Question: Step 1. Unserialize First Message to dictionary1 (receivedDict)
Step 2. Unserialize dictionary1["data"] to dictionary2 (receivedDict2)
Whenever the second layer contains another serialized array, it fails. It works if it doesn't. The third step would be to unserialize dictionary2["replaceArray"] but I'm not reaching that stage due to the error.
Piccy:

The code:
'''
CGlobals.output("Received a message with length: " + _message.Length);
Console.WriteLine("message Contains : " + _message);
//Unserialize main message
Dictionary<string, string> receivedDict = new Dictionary<string, string>();
try
{
receivedDict = CJsonStuff.unserializeDict(_message);
}
catch (Exception ex) { return retError(1, ex.Message,false); }
if (receivedDict.Count < 1) return retError(2, "",false);
//List all elements for debugging.
string temp = "";
foreach (KeyValuePair<string, string> item in receivedDict)
{
temp += item.Key + " : " + item.Value + "
";
}
Console.WriteLine("
" + temp + "
");
//Parse jobID
int jobID = -1;
try
{
jobID = Int32.Parse(receivedDict["jobID"]);
}
catch (Exception ex) { return retError(3, ex.Message,false); }
//Parse alteredID
int alteredID = -1;
bool isAltered = false;
try
{
Dictionary<string, string> receivedDict2 = new Dictionary<string, string>();
Console.WriteLine("Unserializing : "+receivedDict["data"]);
receivedDict2 = CJsonStuff.unserializeDict(receivedDict["data"]); //Error occurs here
Console.WriteLine("Unserialized data");
//Show all elements for debugging.
string temp2 = "";
foreach (KeyValuePair<string, string> item in receivedDict2)
{
temp2 += item.Key + " : " + item.Value + "
";
}
Console.WriteLine("
" + temp2 + "
");
if (receivedDict2.ContainsKey("alteredID"))
{
alteredID = Int32.Parse(receivedDict2["alteredID"]);
isAltered = true;
}
}
catch (Exception ex) { Console.WriteLine(ex.Message); return retError(6, ex.Message, false, jobID); }
'''
CJSonStuff:
'''
public static Dictionary<string, string> unserializeDict(string thestring)
{
Dictionary<string, string> dict = new Dictionary<string, string>();
dict = JsonConvert.DeserializeObject<Dictionary<string, string>>(thestring);
return dict;
}
'''
So basically, it unserializes the first message just fine, even though it contains an embedded serialized array, but trying to do that exact same thing again fails.. how do I fix this?
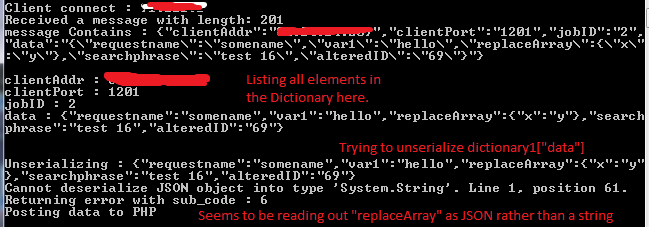
Answer: That's because 'data' a string, it's not a JSON object, it's a string representation of a JSON object, that's a big difference (notice the '"' at the start and end of 'data').
You can't deserialize a JSON object into a string, as far as I know and it doesn't make sense to me to do that. You should either deserialize it as 'JObject' or 'Dictionary<string, object>', or (the best option if the data doesn't change) create a class for this and deserialize into that.